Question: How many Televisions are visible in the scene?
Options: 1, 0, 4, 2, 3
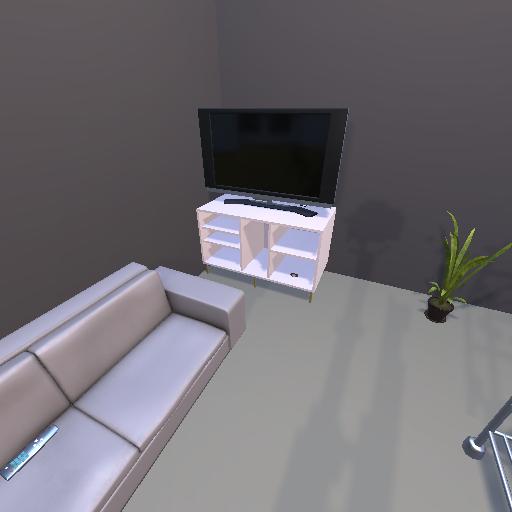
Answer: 1